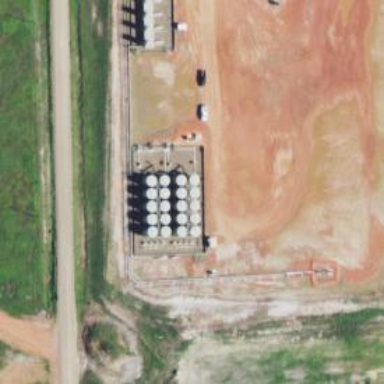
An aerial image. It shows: Storage tank with man-made structure.